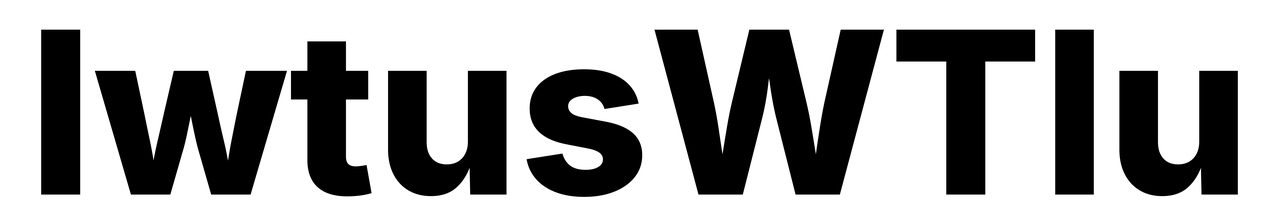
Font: Inter_ExtraBold